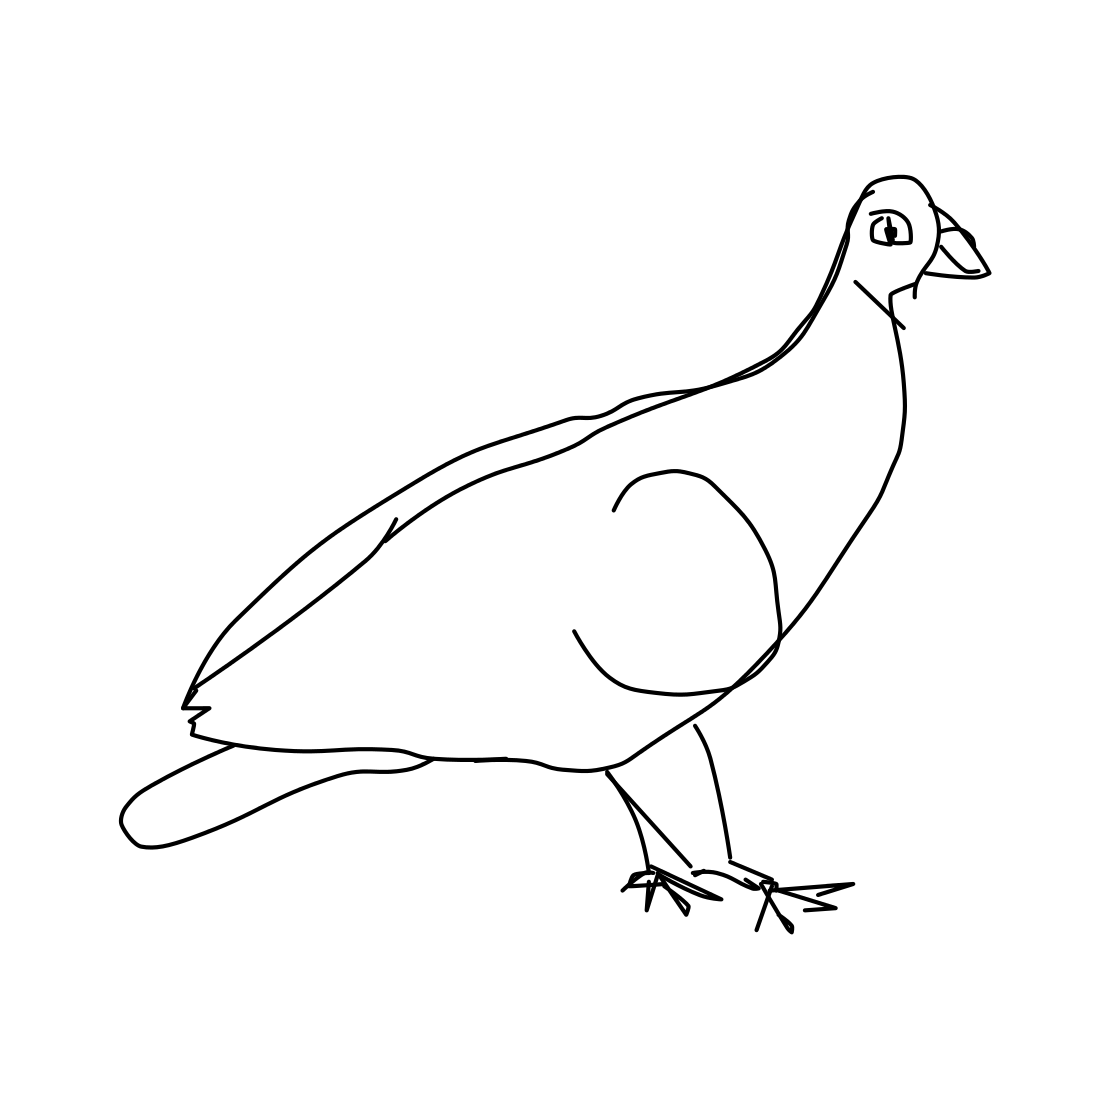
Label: pigeon